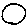
Label: circle